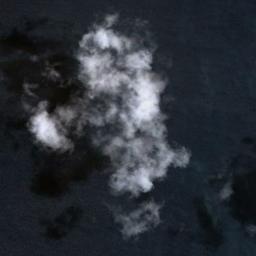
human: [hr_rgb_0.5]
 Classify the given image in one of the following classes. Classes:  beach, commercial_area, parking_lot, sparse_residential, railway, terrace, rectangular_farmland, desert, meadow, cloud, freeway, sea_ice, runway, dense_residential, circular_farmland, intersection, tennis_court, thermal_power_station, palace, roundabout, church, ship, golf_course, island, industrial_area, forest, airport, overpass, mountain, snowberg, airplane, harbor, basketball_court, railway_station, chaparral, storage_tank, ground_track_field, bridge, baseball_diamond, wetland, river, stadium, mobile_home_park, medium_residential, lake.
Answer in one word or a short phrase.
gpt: cloud